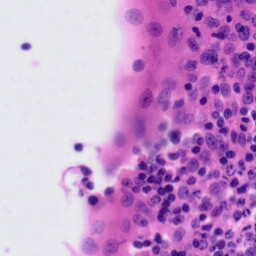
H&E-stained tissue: Tonsil